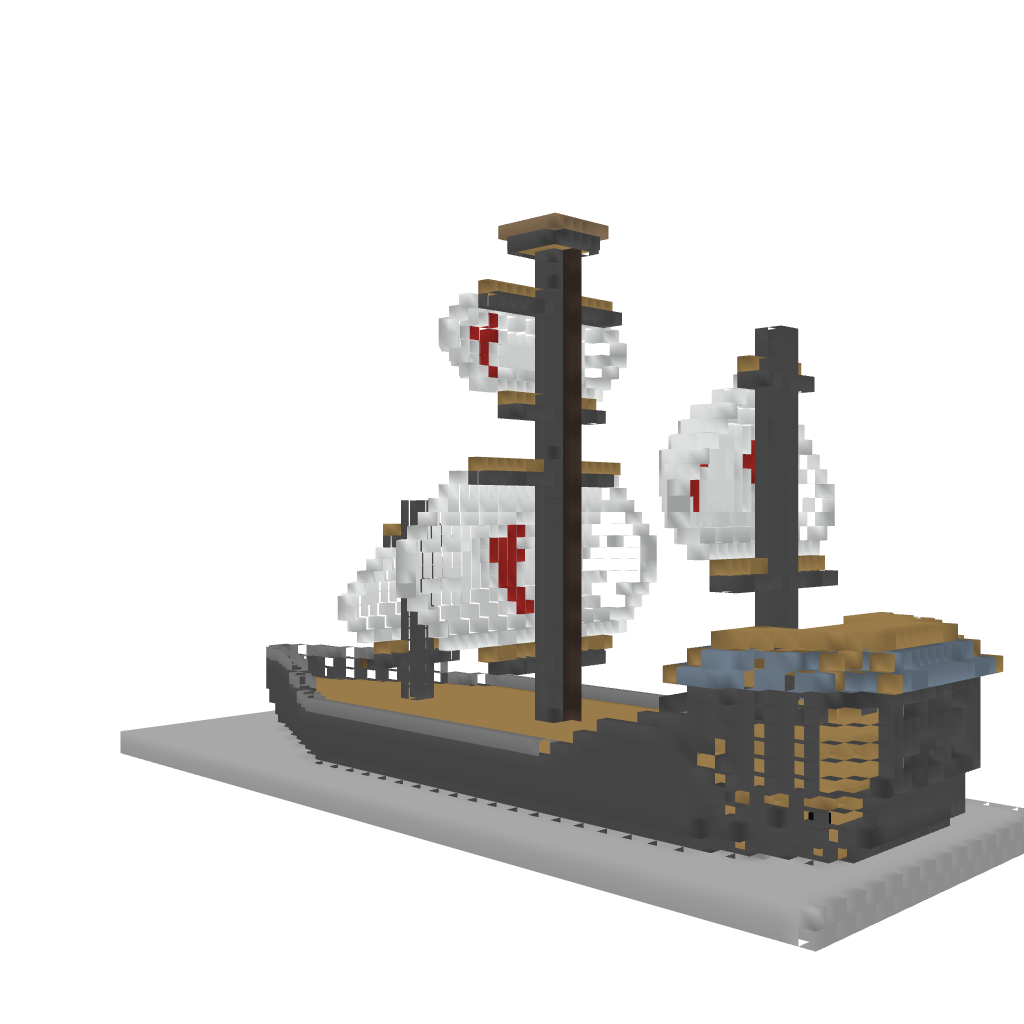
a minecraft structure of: The ship of the Templars